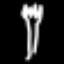
Label: fork